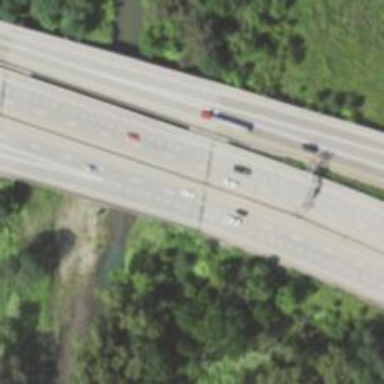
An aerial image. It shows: Asphalt bridge on motorway.